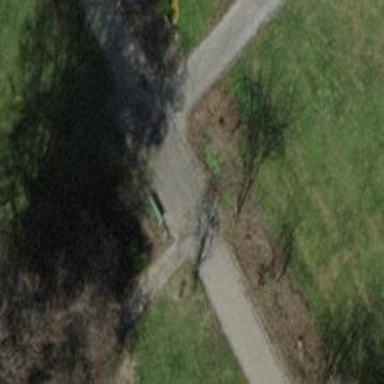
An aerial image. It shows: Bench.